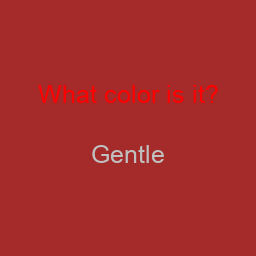
Color: silver
Background color: brown
Question text color: red